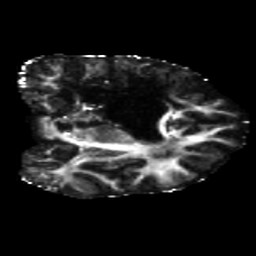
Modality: FA
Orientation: coronal
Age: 31
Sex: female
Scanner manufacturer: siemens
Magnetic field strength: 3 T
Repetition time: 5.47 s
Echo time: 0.0854 s